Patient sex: M
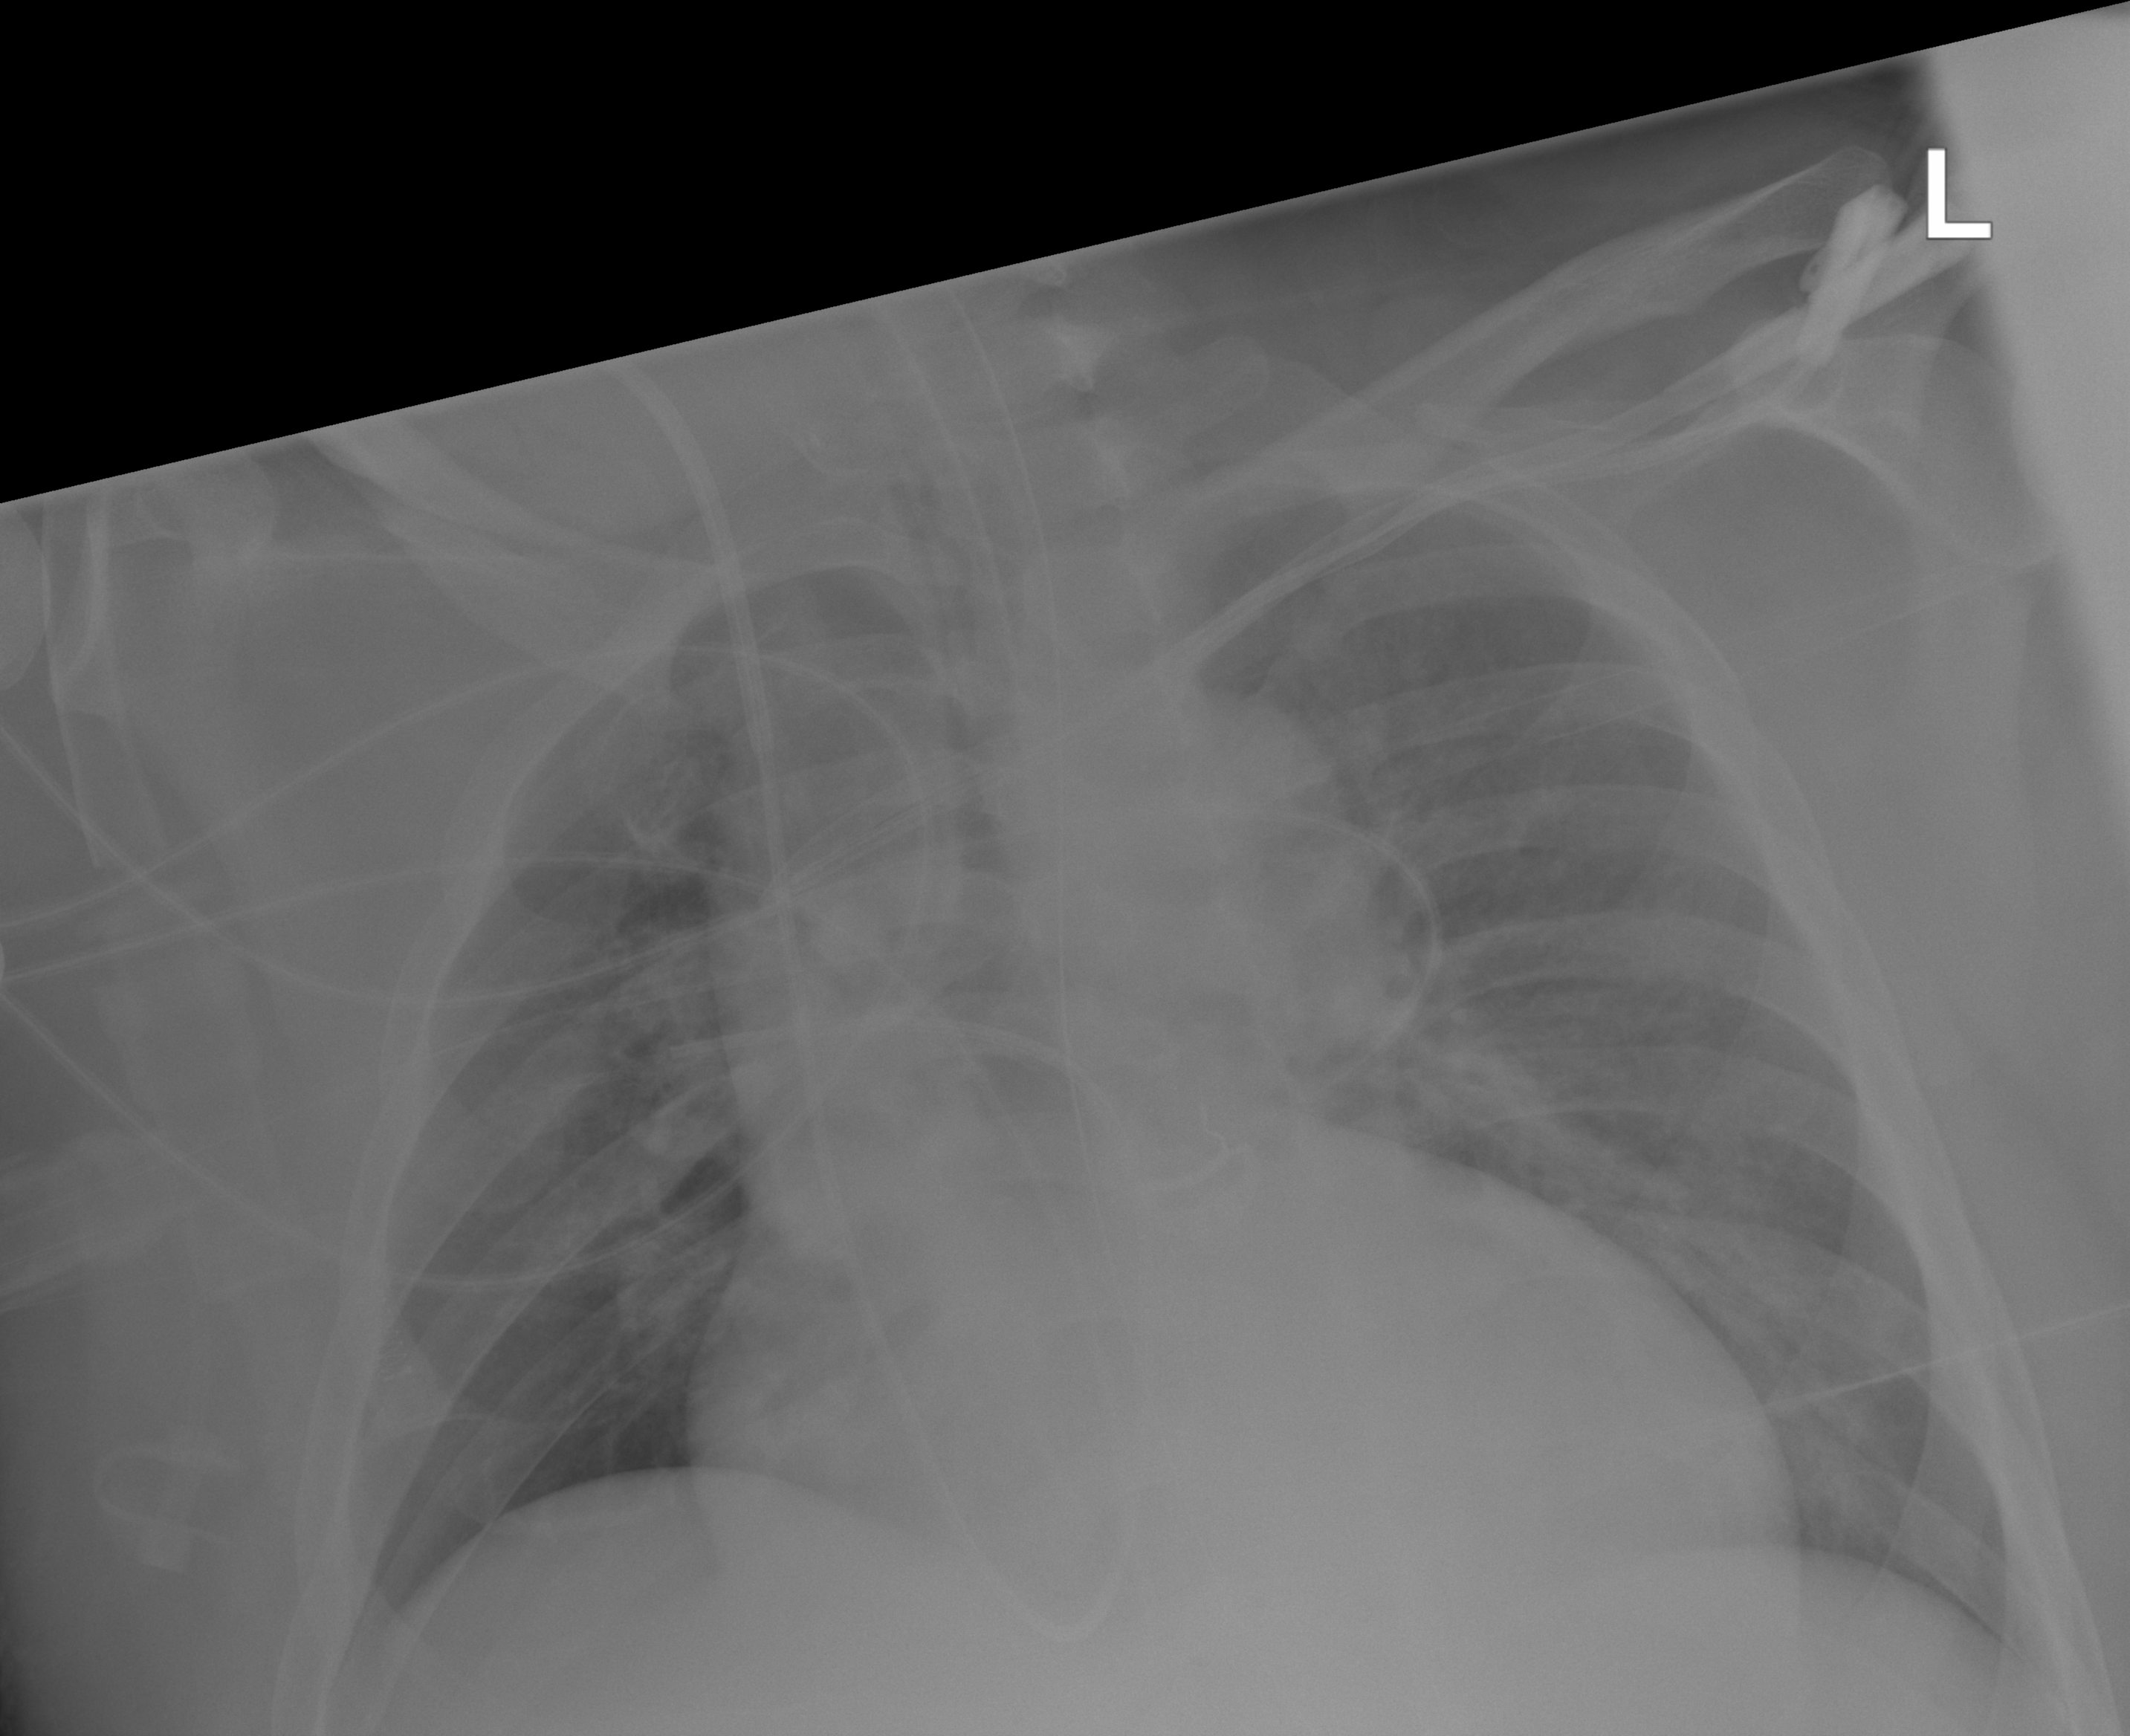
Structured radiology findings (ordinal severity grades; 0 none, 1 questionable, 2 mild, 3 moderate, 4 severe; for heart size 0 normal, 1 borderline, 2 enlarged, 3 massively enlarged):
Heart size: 2
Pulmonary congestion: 2
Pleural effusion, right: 0
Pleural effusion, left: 0
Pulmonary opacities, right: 2
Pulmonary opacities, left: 0
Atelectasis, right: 2
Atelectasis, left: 0